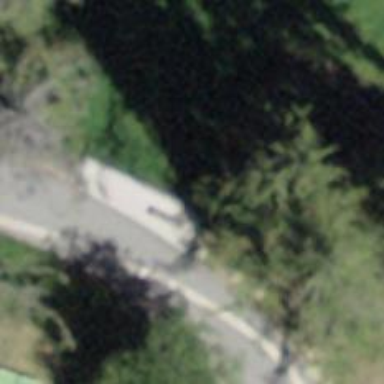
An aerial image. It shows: Bench for seating.